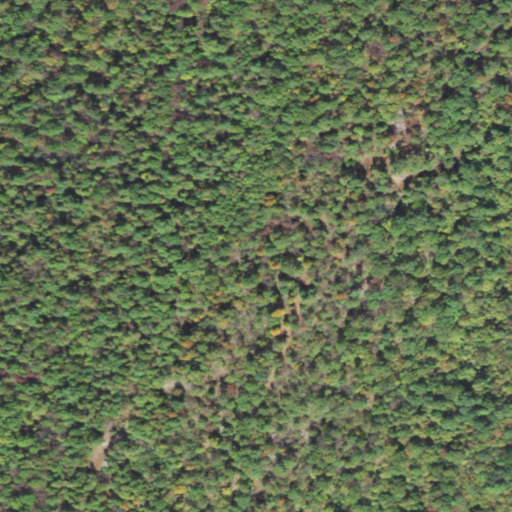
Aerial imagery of mountain in Pennsylvania named Meadow Grounds Mountain containing deciduous forest, mixed forest, and evergreen forest